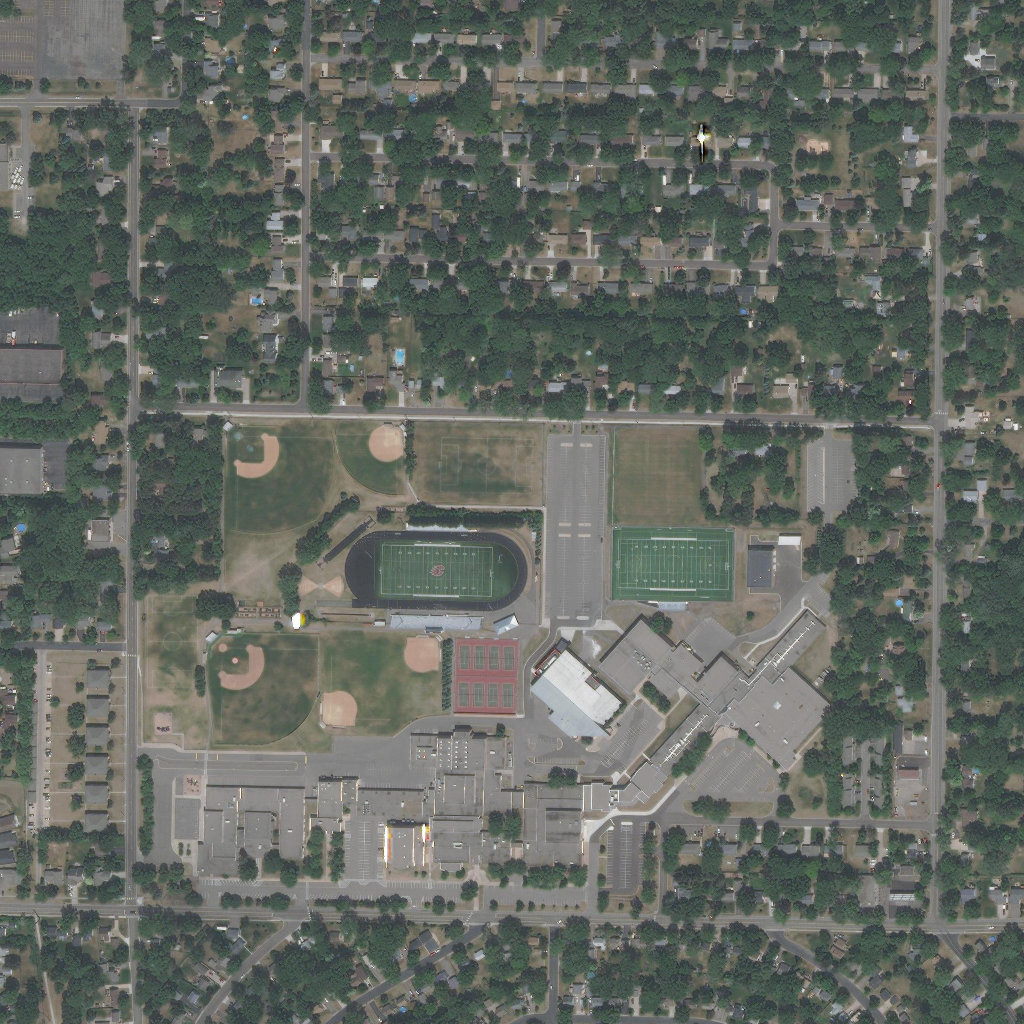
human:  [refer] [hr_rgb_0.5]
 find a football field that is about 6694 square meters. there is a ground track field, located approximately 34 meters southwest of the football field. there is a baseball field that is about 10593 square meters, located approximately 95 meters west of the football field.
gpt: <box>[[41, 42, 52, 48, 0]]</box>

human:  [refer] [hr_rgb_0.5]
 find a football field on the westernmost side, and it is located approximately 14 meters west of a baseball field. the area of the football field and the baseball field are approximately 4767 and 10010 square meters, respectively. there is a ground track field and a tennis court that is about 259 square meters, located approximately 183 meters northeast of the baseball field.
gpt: <box>[[14, 59, 19, 68, 0]]</box>

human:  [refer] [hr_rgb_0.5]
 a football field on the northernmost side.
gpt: <box>[[41, 42, 52, 48, 0]]</box>

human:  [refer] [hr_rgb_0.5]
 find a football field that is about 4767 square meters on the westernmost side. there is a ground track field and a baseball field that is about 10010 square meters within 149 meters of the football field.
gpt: <box>[[14, 59, 19, 68, 0]]</box>

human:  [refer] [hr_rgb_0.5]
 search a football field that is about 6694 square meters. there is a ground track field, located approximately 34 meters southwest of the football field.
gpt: <box>[[41, 42, 52, 48, 0]]</box>